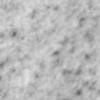
Label: no_change